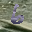
Label: 6